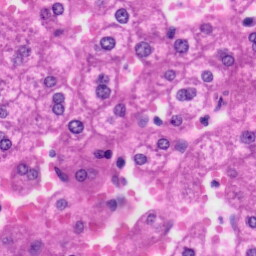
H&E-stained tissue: Liver